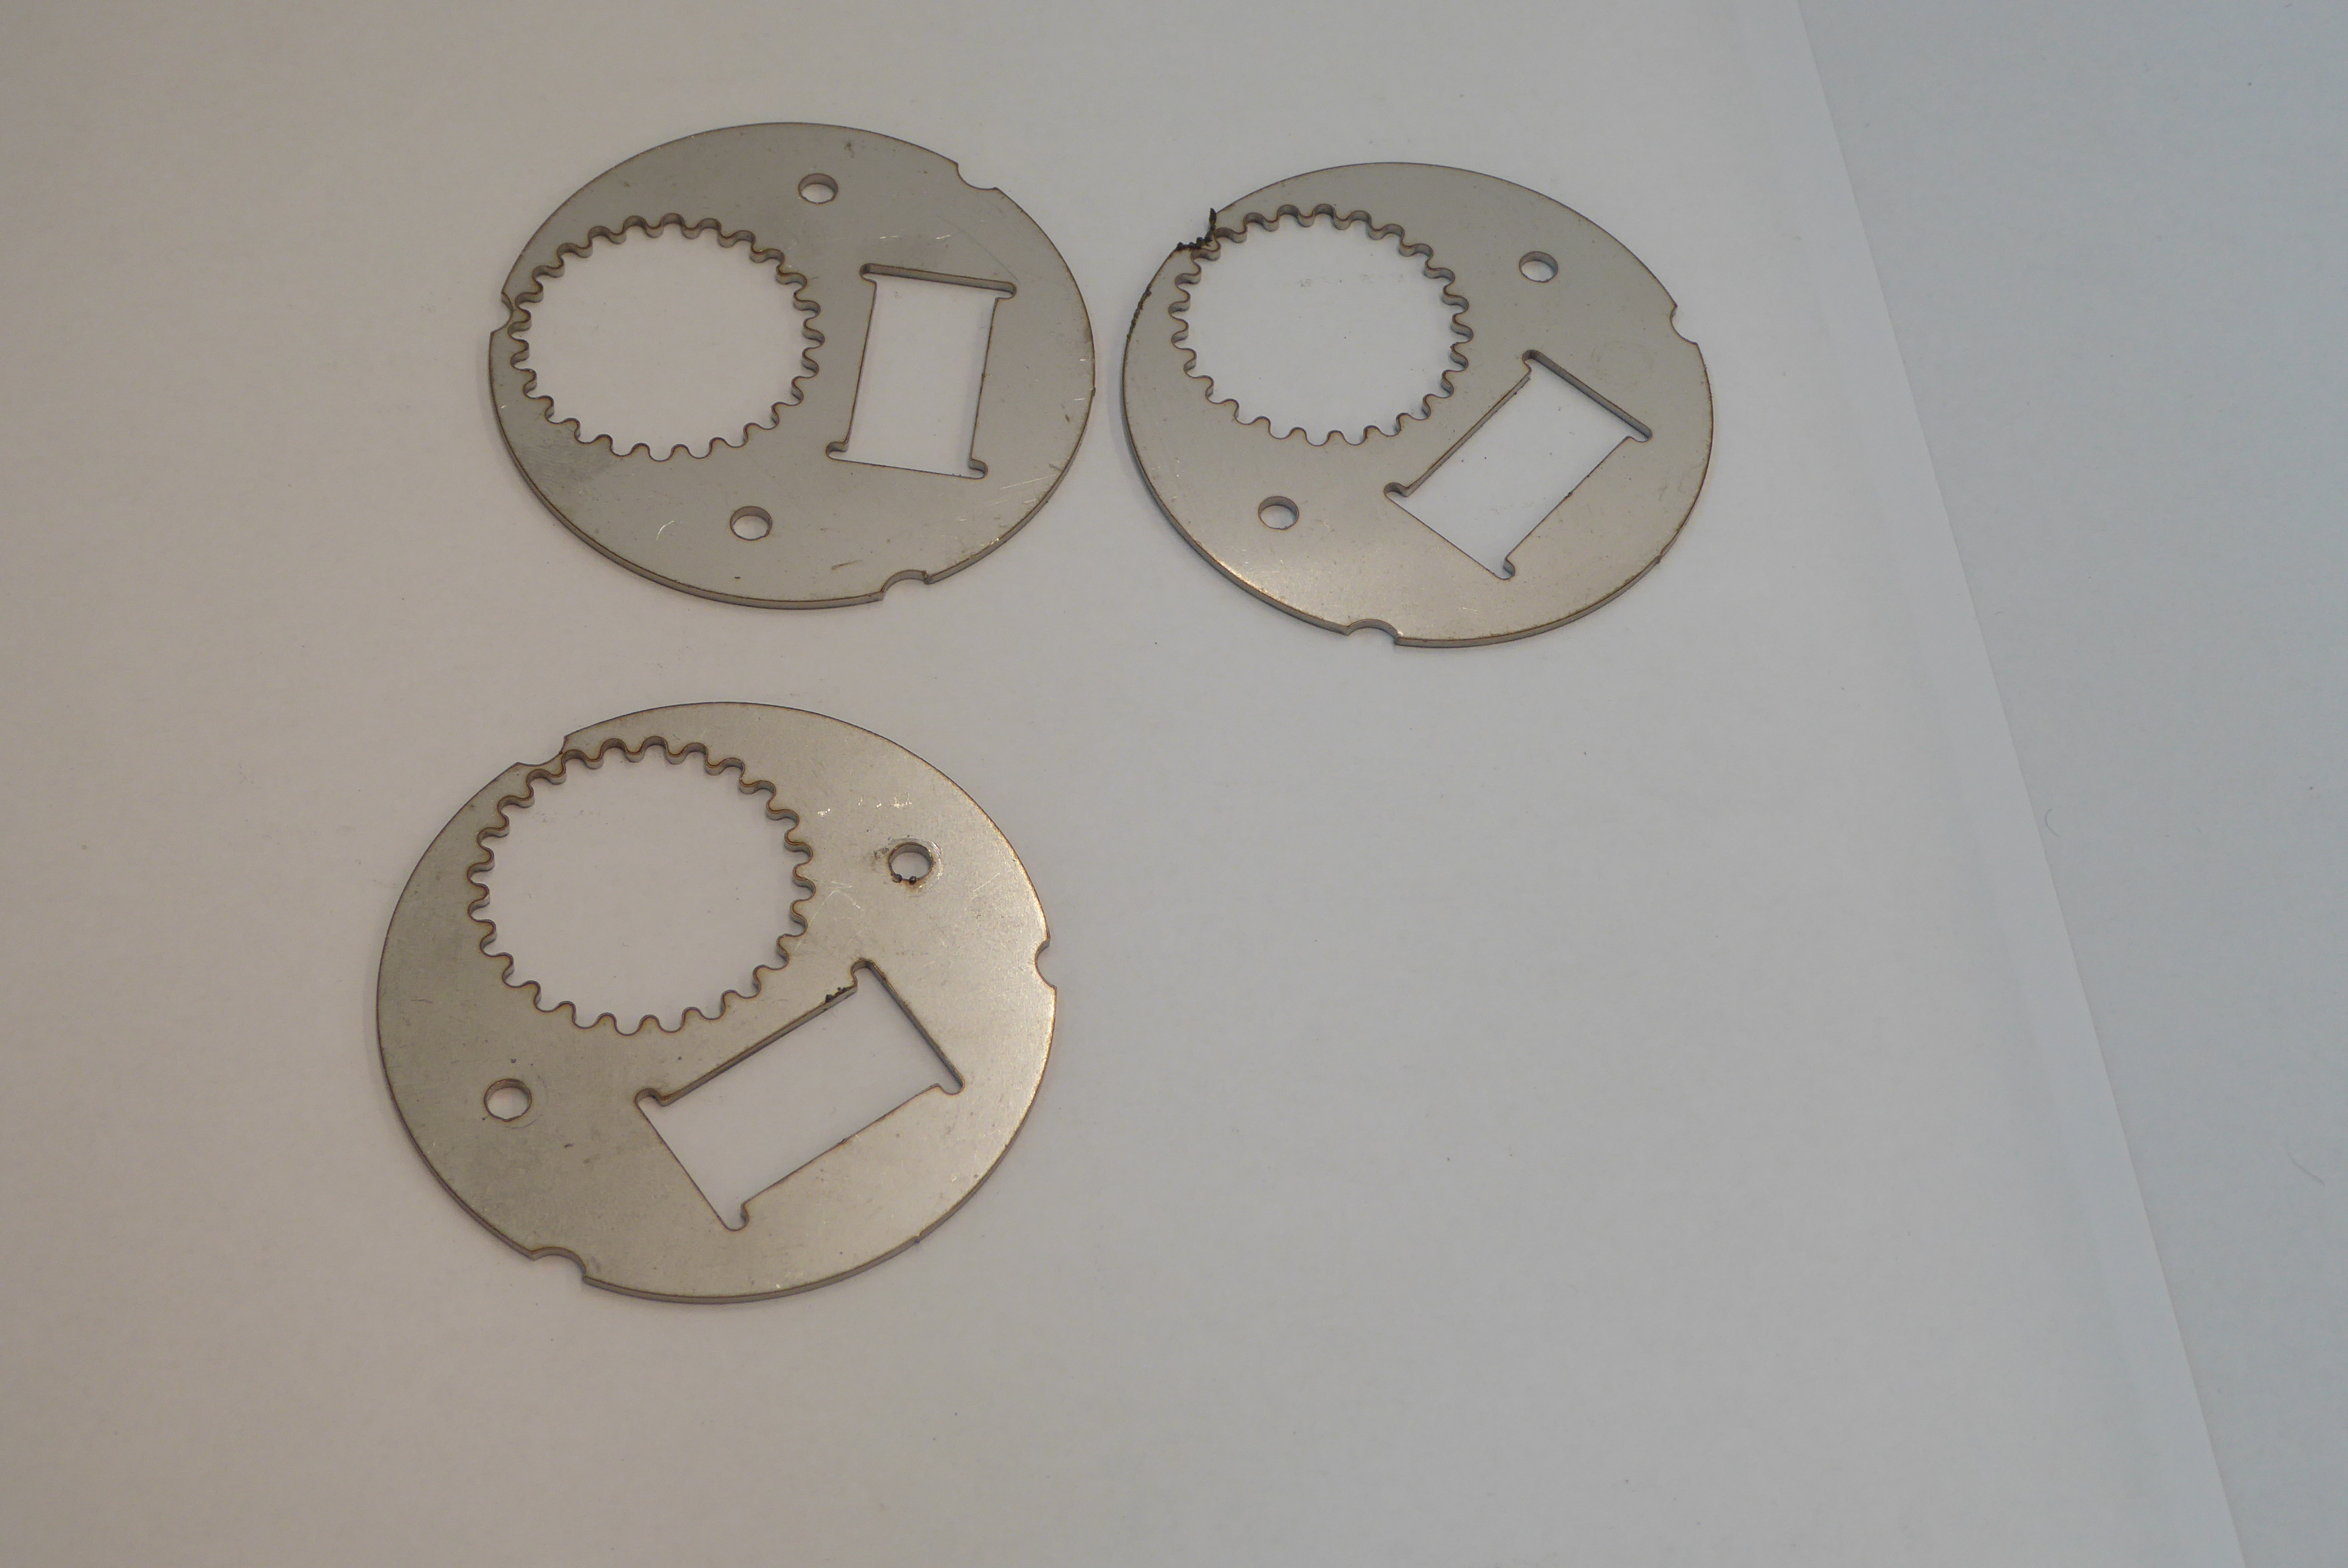
Label: Bottle Opener - Inlay